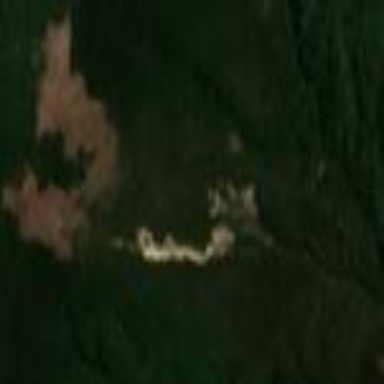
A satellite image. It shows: Clearing in the scrub area.